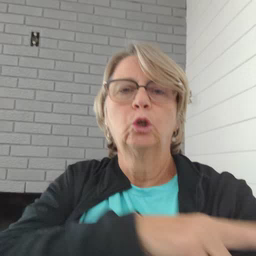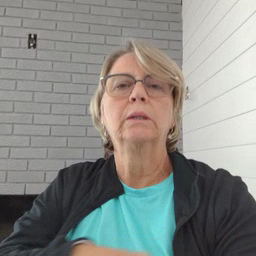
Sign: goose